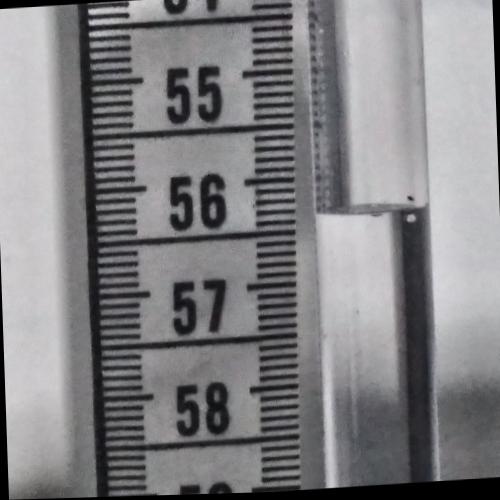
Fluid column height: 56.4 cm